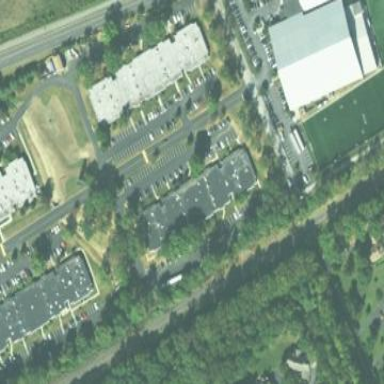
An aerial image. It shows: Commercial building.